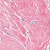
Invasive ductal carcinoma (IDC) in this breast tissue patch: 0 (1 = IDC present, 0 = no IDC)